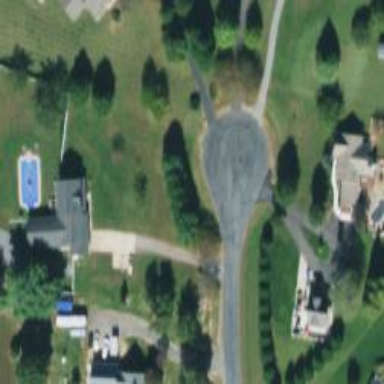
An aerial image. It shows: Turning circle on the road.